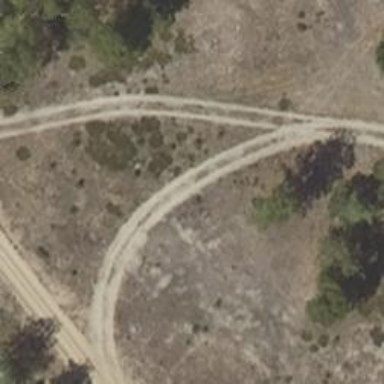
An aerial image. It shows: Dirt track road with grade 4 track type.